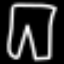
Label: pants